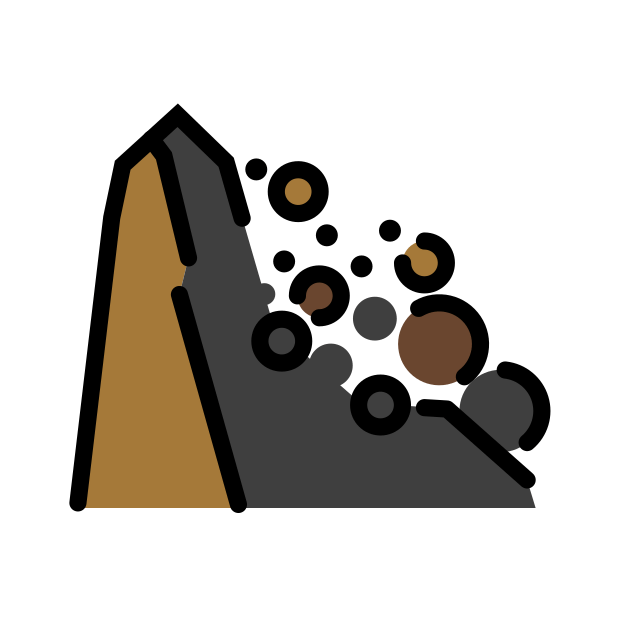
landslide